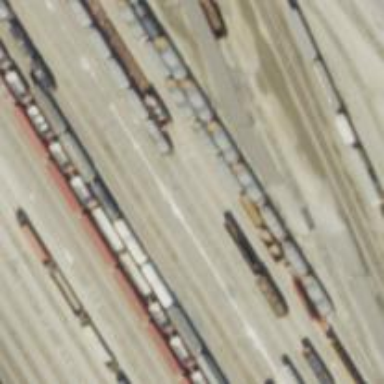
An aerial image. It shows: Railway yard used for servicing trains.